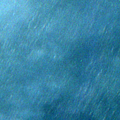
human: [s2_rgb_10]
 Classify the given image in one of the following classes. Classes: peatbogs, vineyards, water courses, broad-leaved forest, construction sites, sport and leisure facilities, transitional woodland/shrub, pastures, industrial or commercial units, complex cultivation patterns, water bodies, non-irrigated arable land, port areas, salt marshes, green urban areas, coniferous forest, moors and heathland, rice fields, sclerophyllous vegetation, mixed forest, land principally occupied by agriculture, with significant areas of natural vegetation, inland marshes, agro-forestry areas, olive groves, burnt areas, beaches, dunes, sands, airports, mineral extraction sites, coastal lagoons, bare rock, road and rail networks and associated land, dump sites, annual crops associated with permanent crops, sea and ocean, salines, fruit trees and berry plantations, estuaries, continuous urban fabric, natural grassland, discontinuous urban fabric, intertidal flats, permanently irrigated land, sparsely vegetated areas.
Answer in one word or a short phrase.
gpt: sea and ocean